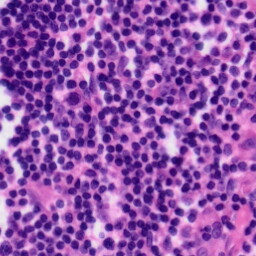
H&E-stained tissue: Tonsil